Question: I want to know if a given website or IP address is online or offline. I researched a lot, but all I can find is to install some software or using the ping command.
I did this test:
'''
ping -c 5 -n example.com
'''
It outputs the expected result, but when I do the following where a website does not ext, the result is almost the same as if website existed, with 0% packet loss. Please see the screenshot attached.
'''
ping -c 5 -n examplesurenotexists.com
'''
I am confused by this. Is there a better way to do this task?

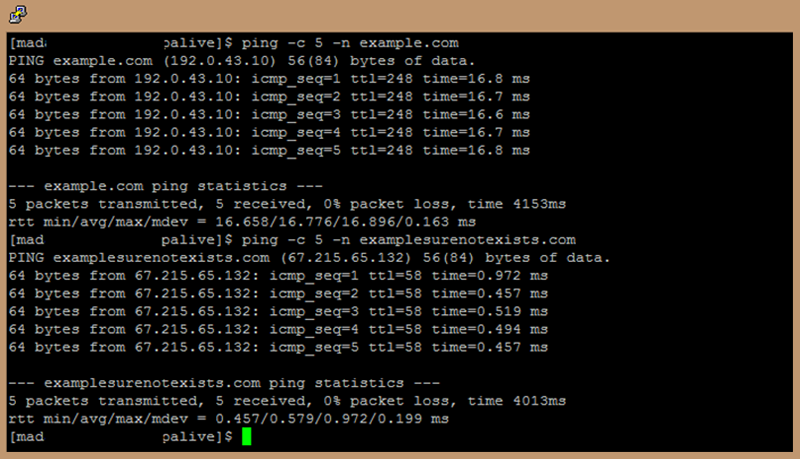
Answer: If you want to know if a is online of offline, simply check the website:
'''
if curl -s http://www.alfe.de >/dev/null
then
echo "online"
else
echo "offline"
fi
'''
Using 'ping' instead would not test the HTTP protocol (which is for websites) but the ICMP protocol; one is merely independent from the other (but of course, if the host is down, both won't work). There are sites which still react on ICMP while the HTTP server is down (this is rather typical) and there are sites which won't react on ICMP although the HTTP server is up and running functioning perfectly well.